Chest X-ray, AP view. Patient: 32 years old, sex F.
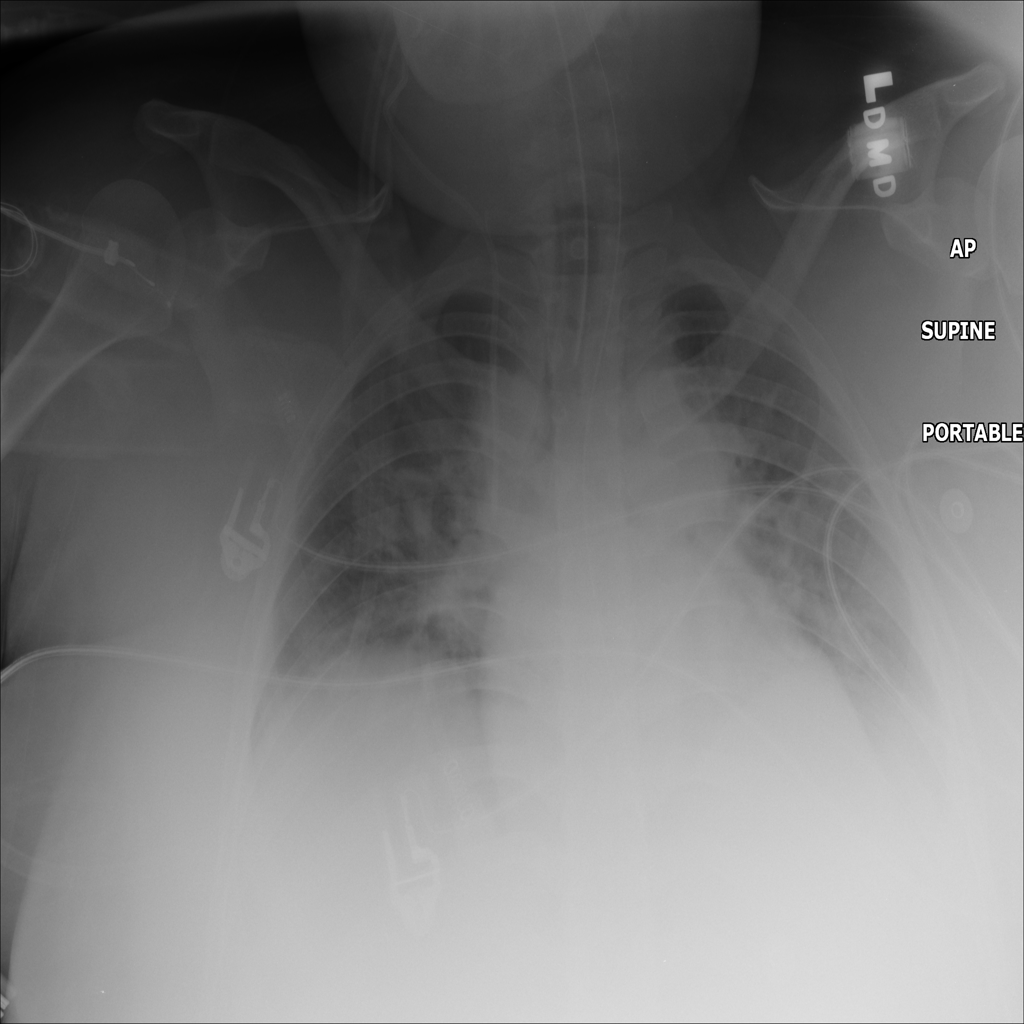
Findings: No Finding